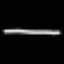
Label: line